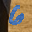
Label: 6